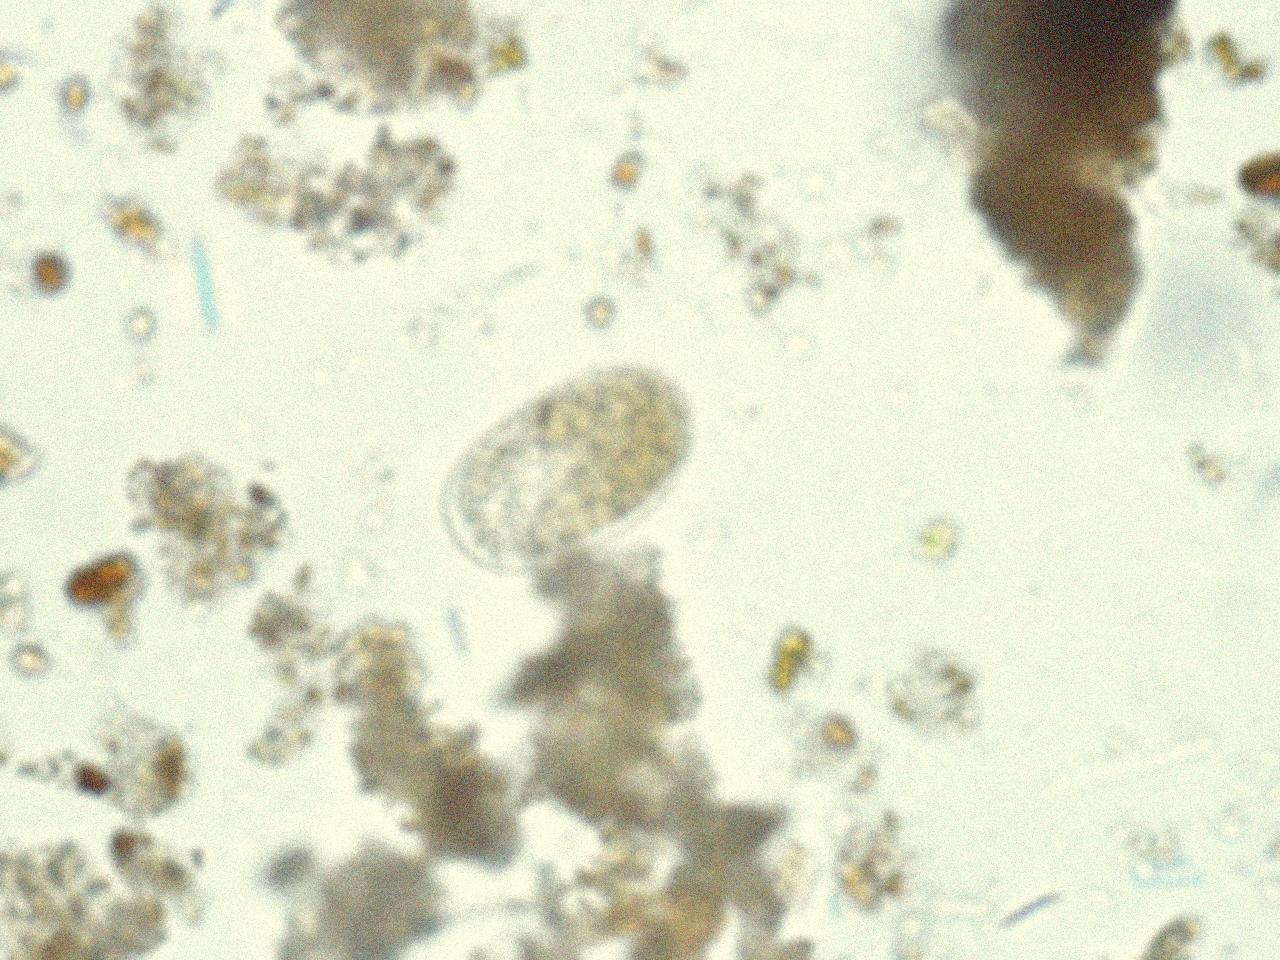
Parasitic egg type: Hookworm egg